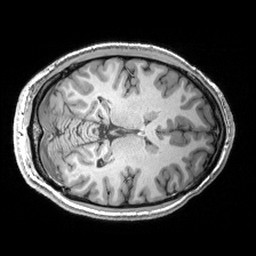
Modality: T1w
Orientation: axial
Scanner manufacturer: siemens
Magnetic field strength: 3 T
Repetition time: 2.53 s
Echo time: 0.00299 s